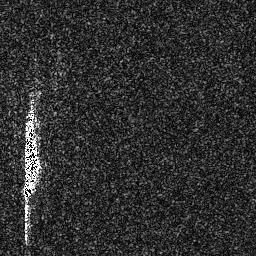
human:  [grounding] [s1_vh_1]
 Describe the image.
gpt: In the satellite image, there is  <ref>1 large ship </ref> <box>[[7, 39, 16, 78, 0]]</box> located at left.